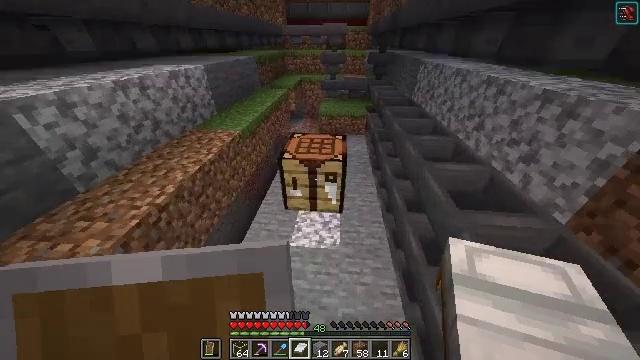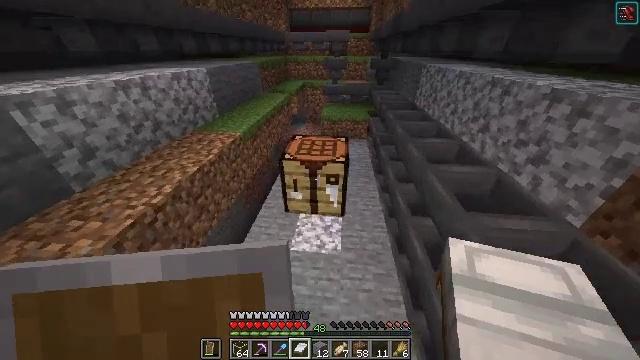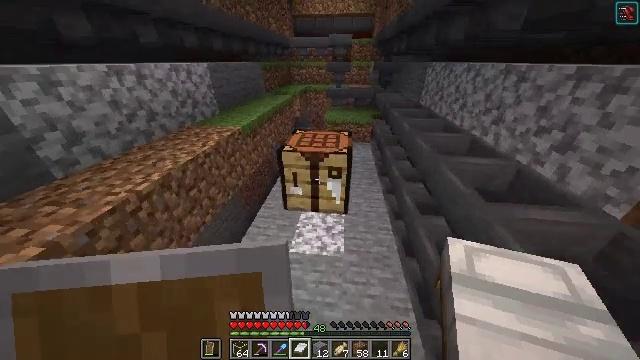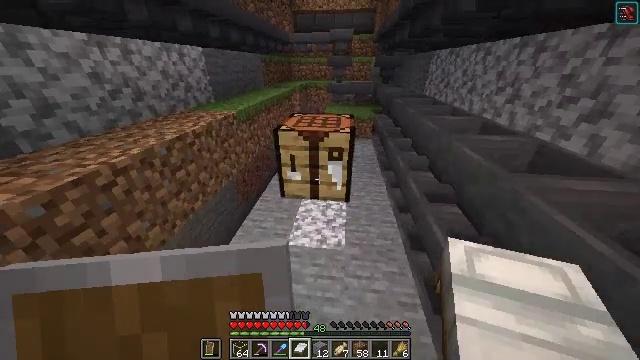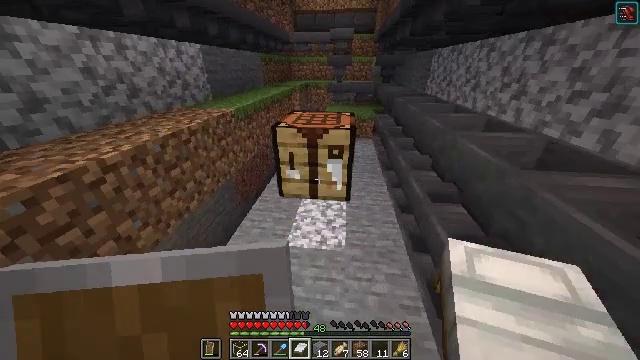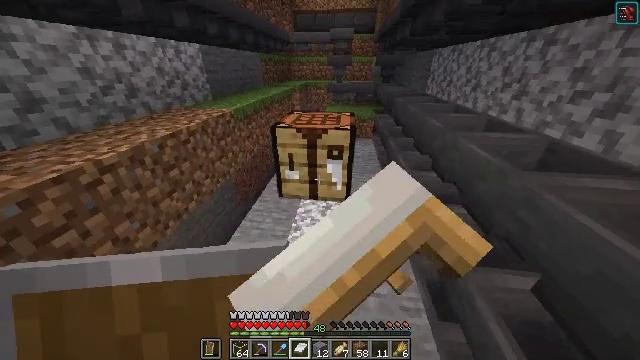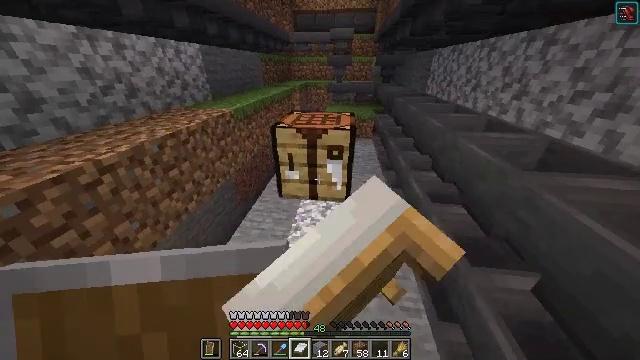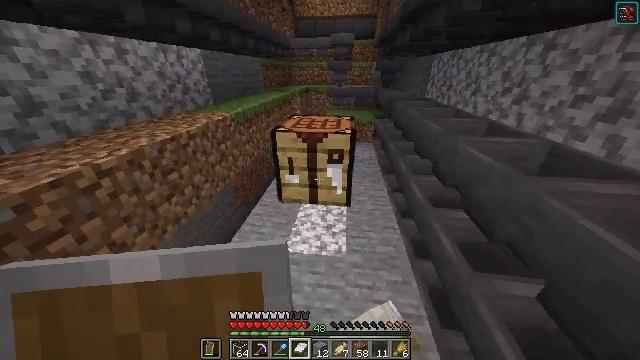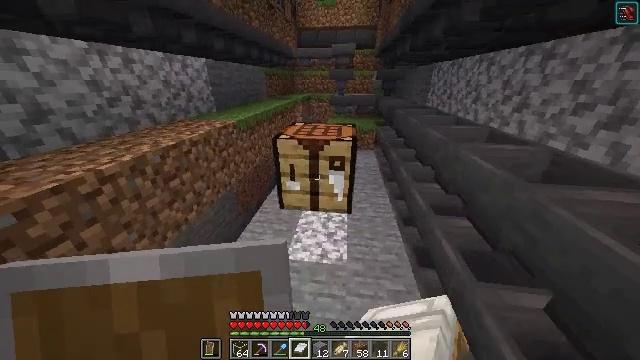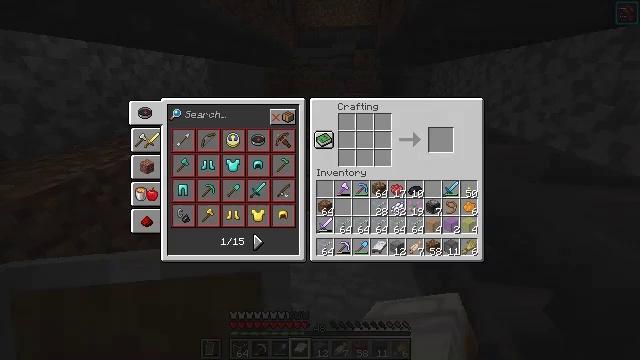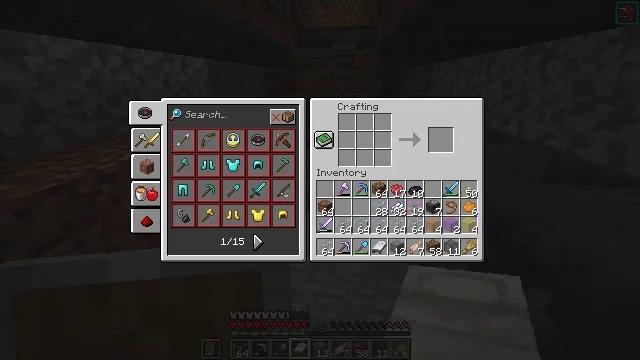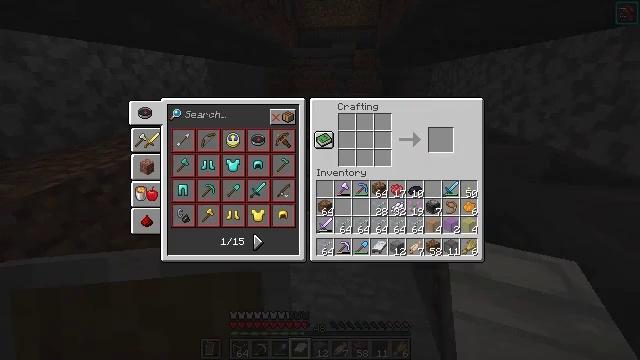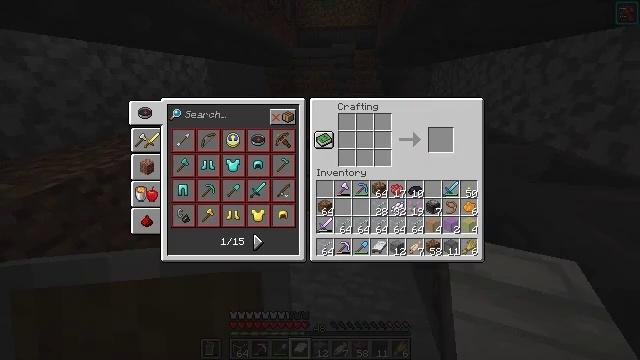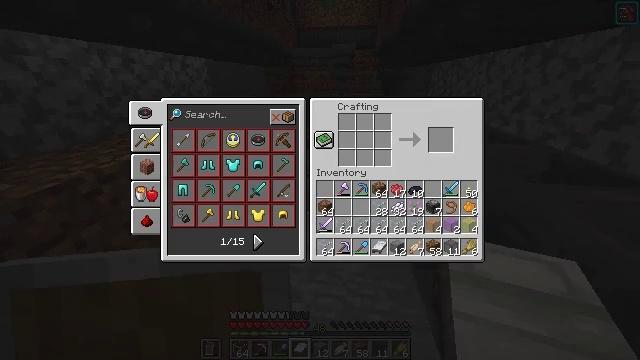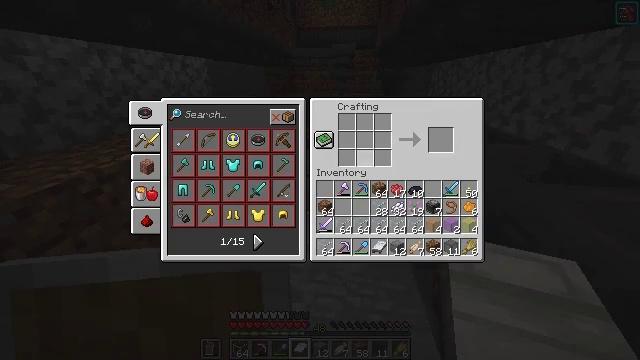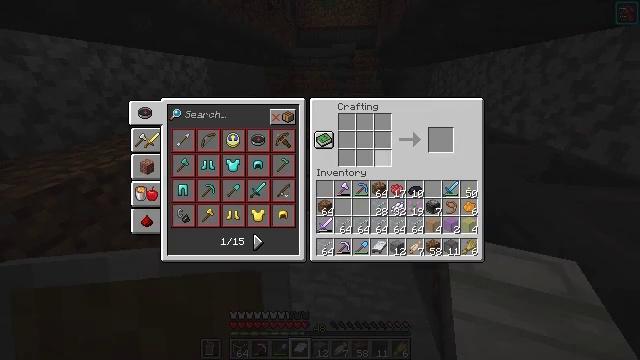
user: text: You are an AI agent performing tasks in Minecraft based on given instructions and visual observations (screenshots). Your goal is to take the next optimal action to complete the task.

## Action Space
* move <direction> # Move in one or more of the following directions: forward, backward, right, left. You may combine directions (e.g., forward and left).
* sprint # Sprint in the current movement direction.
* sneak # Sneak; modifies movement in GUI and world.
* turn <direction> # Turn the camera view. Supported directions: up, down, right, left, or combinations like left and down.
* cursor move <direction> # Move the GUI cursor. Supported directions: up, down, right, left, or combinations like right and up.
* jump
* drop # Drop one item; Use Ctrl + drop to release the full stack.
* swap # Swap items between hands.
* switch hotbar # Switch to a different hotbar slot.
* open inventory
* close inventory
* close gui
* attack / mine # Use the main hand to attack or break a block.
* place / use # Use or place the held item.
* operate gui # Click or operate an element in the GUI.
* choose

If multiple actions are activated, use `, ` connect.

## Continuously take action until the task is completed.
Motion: motion action
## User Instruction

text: Create white stained glass by mixing white dye with glass blocks.
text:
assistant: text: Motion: turn up
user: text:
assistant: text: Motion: turn up
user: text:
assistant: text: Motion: no_op
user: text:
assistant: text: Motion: use / place
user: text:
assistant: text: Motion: use / place
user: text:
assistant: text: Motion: use / place
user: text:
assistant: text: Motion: turn up
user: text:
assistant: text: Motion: turn up
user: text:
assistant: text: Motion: open gui
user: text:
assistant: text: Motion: no_op
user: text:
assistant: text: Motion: no_op
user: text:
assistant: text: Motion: no_op
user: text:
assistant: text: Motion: no_op
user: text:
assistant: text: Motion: cursor move right and up
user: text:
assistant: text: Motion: cursor move right
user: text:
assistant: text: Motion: cursor move right
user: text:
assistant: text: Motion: cursor move right and down
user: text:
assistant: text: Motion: cursor move right and down
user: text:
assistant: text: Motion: no_op
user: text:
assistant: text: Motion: no_op
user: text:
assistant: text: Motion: no_op
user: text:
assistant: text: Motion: no_op
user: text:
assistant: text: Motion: no_op
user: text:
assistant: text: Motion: no_op
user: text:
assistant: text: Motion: no_op
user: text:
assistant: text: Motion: no_op
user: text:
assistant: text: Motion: no_op
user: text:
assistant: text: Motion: no_op
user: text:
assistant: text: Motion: no_op
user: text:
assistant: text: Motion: operate gui